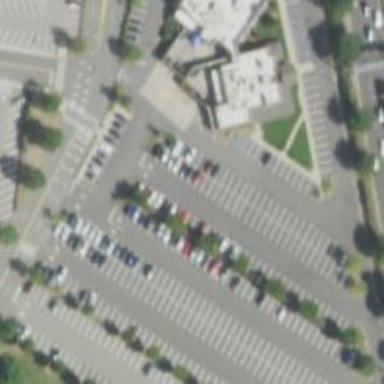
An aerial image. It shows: Parking space.